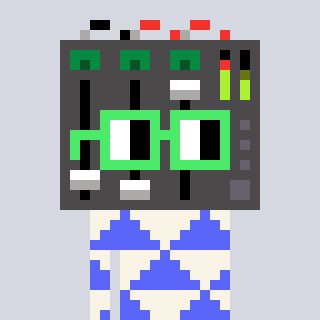
a pixel art character with square light green glasses, a mixer-shaped head and a purple-colored body on a cool background